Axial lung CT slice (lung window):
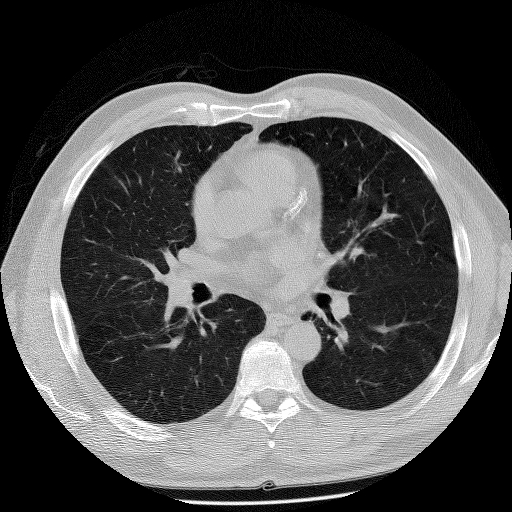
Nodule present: no